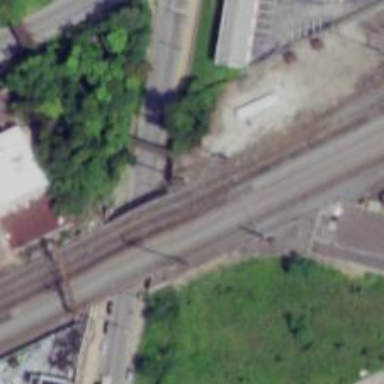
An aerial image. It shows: Railway bridge with electrified contact lines. This bridge is part of railway siding.